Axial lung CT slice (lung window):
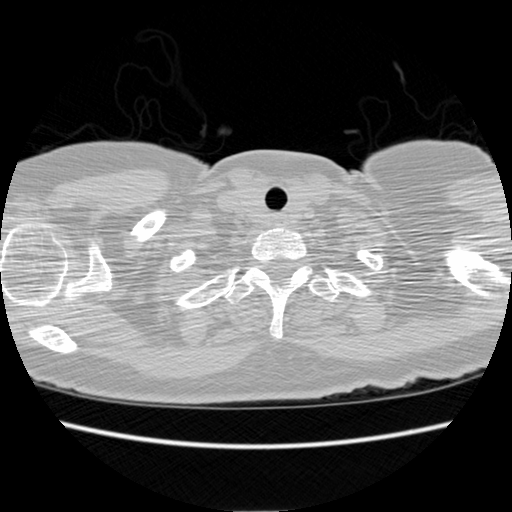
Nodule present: no